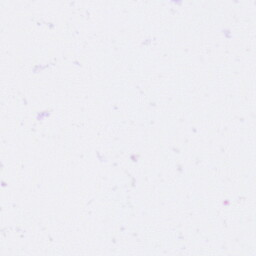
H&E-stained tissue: Pancreatic